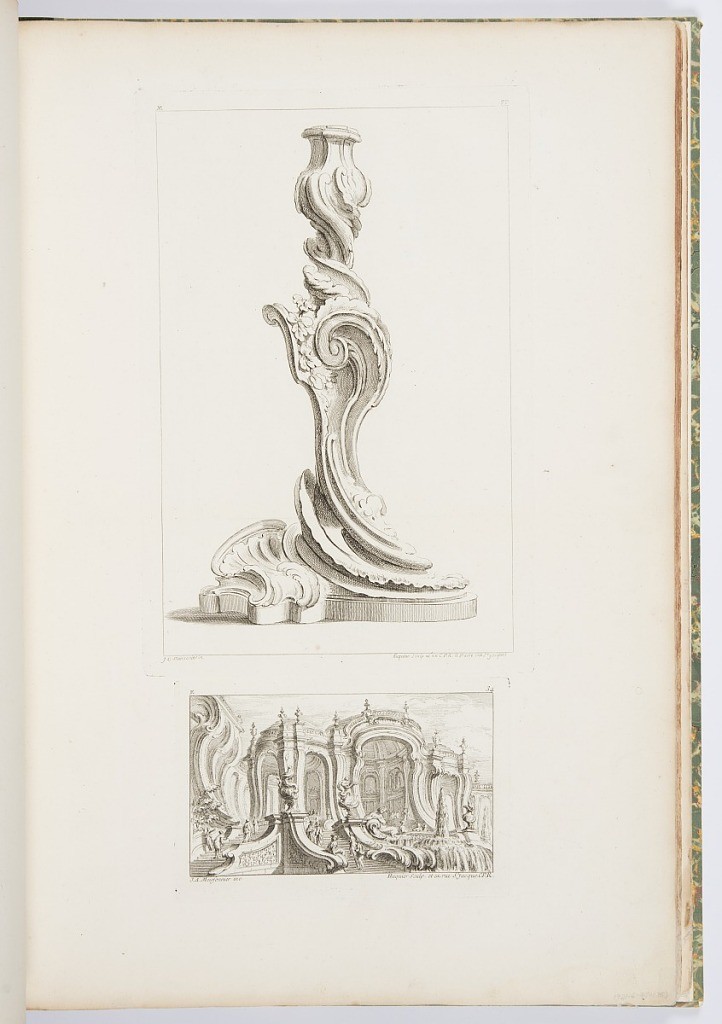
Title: Chandelier, 5th Plate
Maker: Juste-Aurèle Meissonnier, French, b. Italy, 1695–1750
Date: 1740
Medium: Engraving on white laid paper
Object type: Print
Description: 1921-6-212-35-a: Candlestick exuberantly designed with swirling mov...;     1921-6-212-35-b: Architectural panel showing three rooms covered by...